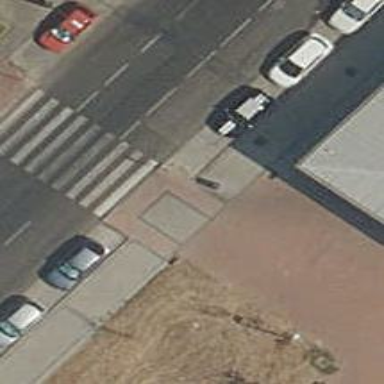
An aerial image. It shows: Sidewalk made of paving stones.